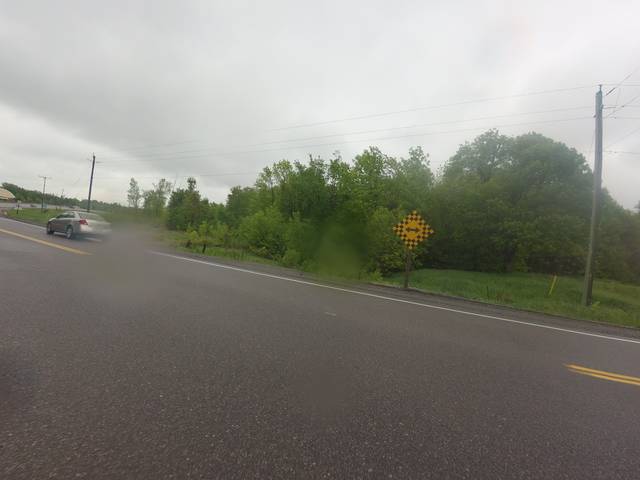
Region: Canada
Coordinates: 44.651, -76.258